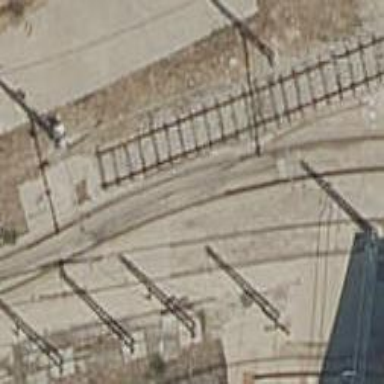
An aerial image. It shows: Yard with electrified tracks using contact line.